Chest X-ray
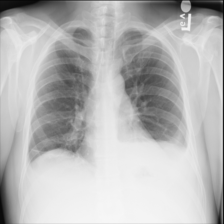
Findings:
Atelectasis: positive
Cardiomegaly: negative
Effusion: negative
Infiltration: negative
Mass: negative
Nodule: negative
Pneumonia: negative
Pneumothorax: negative
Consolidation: negative
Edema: negative
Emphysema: negative
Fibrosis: negative
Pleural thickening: negative
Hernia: negative